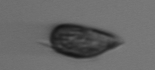
Label: Prorocentrum_triestinum